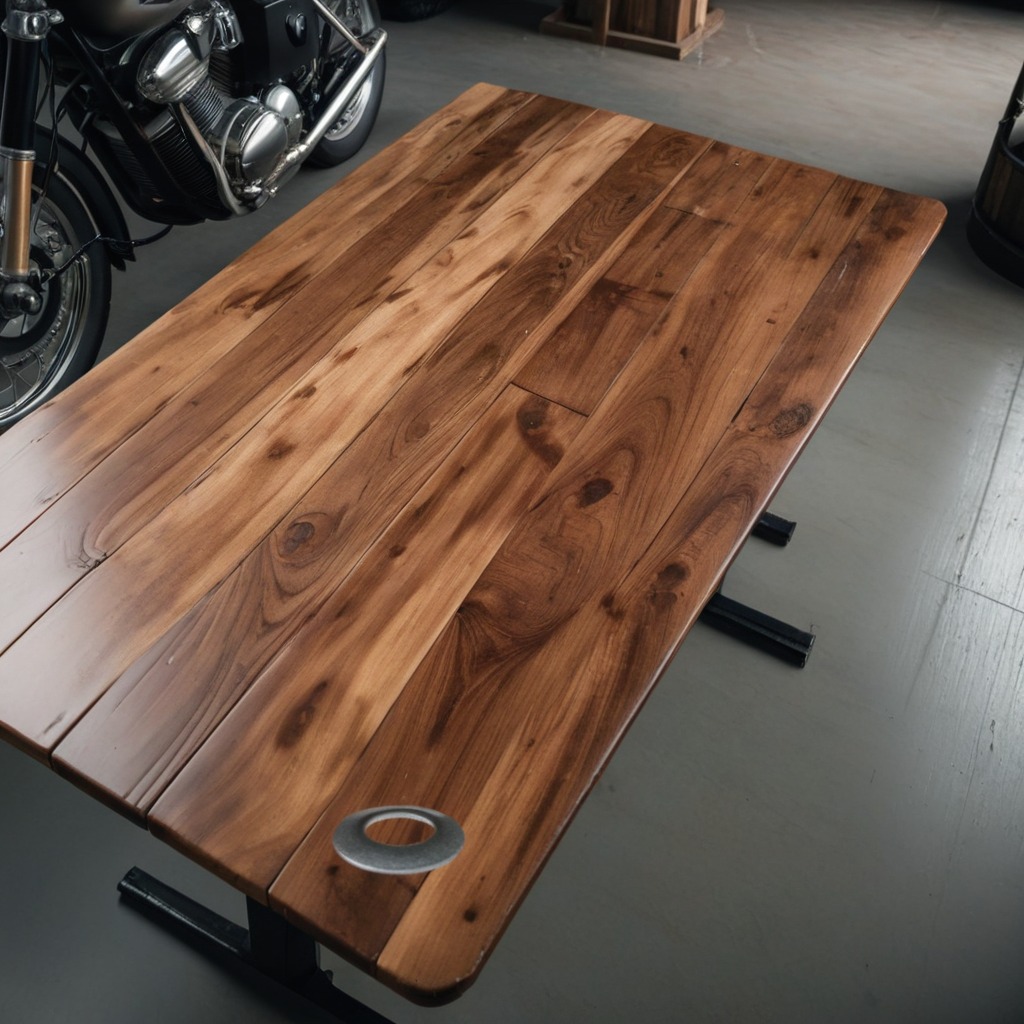
A flat metal washer is lying on the wooden table in the vintage motorcycle garage.